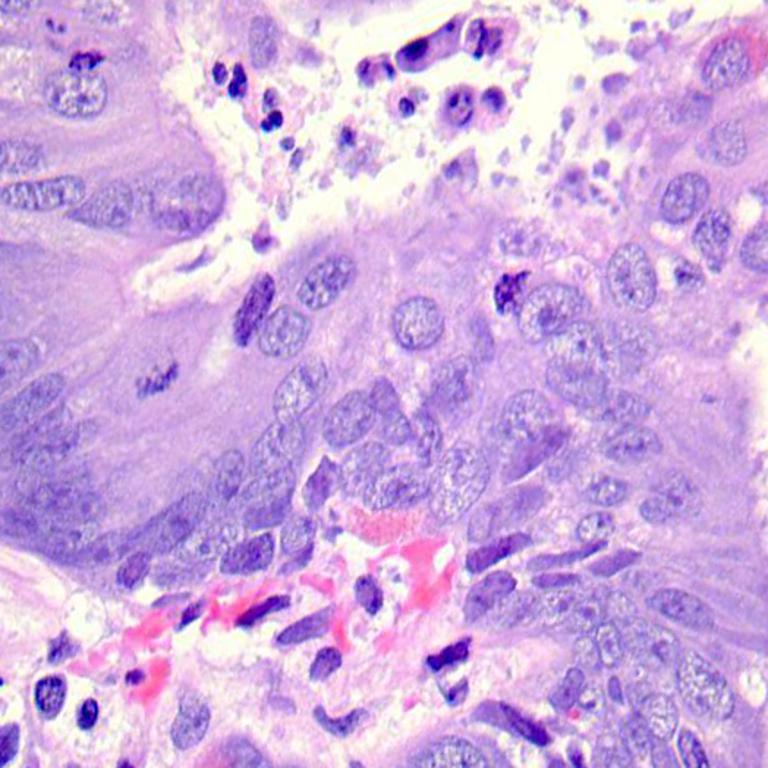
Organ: colon
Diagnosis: adenocarcinomas